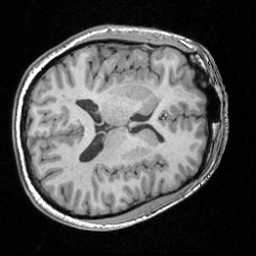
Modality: T1w
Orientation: axial
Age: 26
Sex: male
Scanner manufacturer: siemens
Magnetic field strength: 3 T
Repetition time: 1.62 s
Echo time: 0.003 s